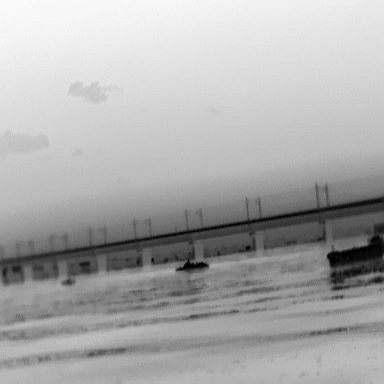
There is a canoe in the infrared image.